Question: I have this data.frame:
'''
mtcars_sub <- mtcars[1:5,c("mpg", "disp")]
mtcars_sub$car <- rownames(mtcars_sub)
rownames(mtcars_sub) <- 1:5
mtcars_sub
mpg disp car
1 21.0 160 Mazda RX4
2 21.0 160 Mazda RX4 Wag
3 22.8 108 Datsun 710
4 21.4 258 Hornet 4 Drive
5 18.7 360 Hornet Sportabout
'''
I need the data.frame to be reshaped into this format:

I'm specifically after an answer that uses the 'reshape2' package
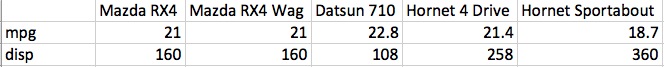
Answer: Here's what you are looking for:
'''
> library(reshape2)
> dcast(melt(mtcars_sub), variable~car)
Using car as id variables
variable Datsun 710 Hornet 4 Drive Hornet Sportabout Mazda RX4 Mazda RX4 Wag
1 mpg 22.8 21.4 18.7 21 21
2 disp 108.0 258.0 360.0 160 160
'''
alternatively you can use '...' to replace 'variable'
'''
>dcast(melt(mtcars_sub), ...~car)
'''